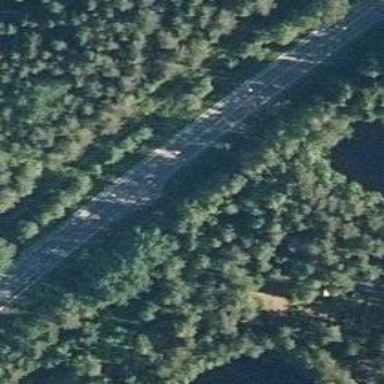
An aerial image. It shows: Asphalt road classified as trunk highway.